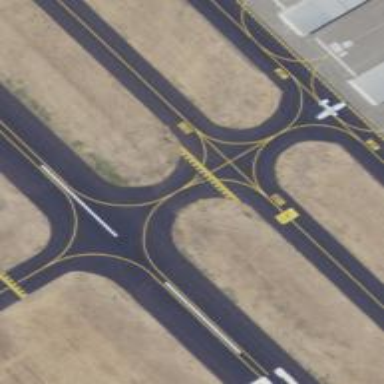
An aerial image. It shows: Asphalt taxiway at the airport.